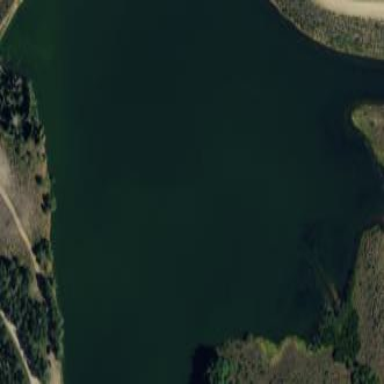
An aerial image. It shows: Natural reservoir of water.